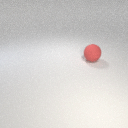
large red rubber sphere